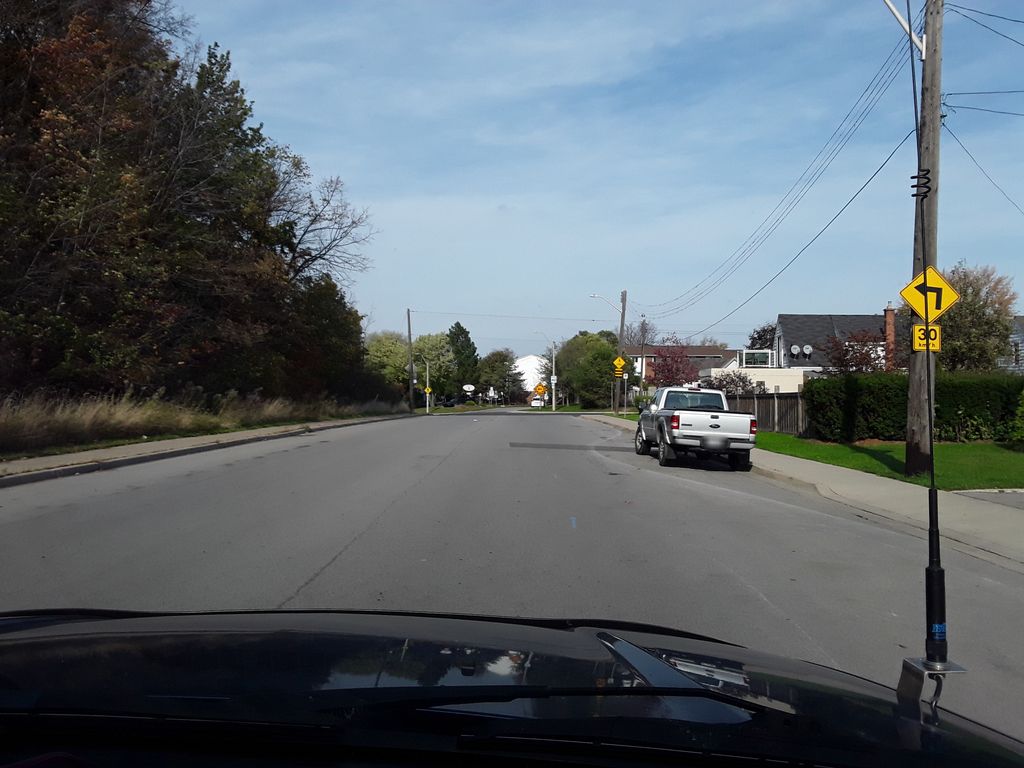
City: hamilton